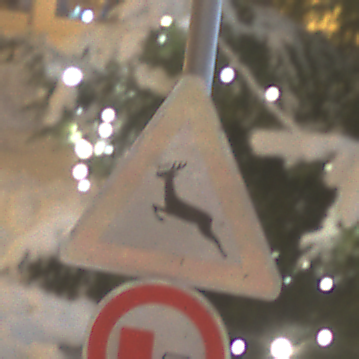
Verkehrszeichen: WildwechselRechts
Zusatzzeichen unten: UeberholverbotKraftfahrzeuge
Umgebung: Outdoor, Urban
Tageszeit: Night
Wetter: Overcast
Licht: Artificial
Jahreszeit: Winter
Kontrast: MediumContrast